Question: I have a Google spreadsheet file where the users needs to edit using the tablet. Since the ipad/tablet chrome doesn't support image buttons with script, I have embedded the spreadsheet in a webapp html using an iframe.
The iframe url is a /edit url. When the webapp is run using a laptop, it works well, but after I open using a ipad or mobile the iframe is loaded with htmlView url automatically even though the sheet has edit URL.
How do I force the iframe to load the edit url of the sheet in any device.

<URL>
I have tried with:
'''
<!DOCTYPE html>
<html>
<head>
<base target="_top">
</head>
<body>
<h3>This is test1</h3>
<style>
iframe {
width: 100%;
height: 1600px;
background: url('data:image/svg+xml;charset=utf-8,<svg xmlns="http://www.w3.org/2000/svg" width="100%" height="100%" viewBox="0 0 100% 100%"><text fill="%23FF0000" x="50%" y="50%" font-family="'Lucida Grande', sans-serif" font-size="24" text-anchor="middle">Loading...</text></svg>') 0px 0px no-repeat;
}
</style>
<iframe class="second-row" src="https://docs.google.com/spreadsheets/d/1usDFz5VnURHYodpT6A9HGFKSHx65ATU1_0Qml2-hAec/edit?&rm=minimal" frameborder="0"></iframe>
</body>
</html>
'''
'''
function doGet() {
return HtmlService
.createTemplateFromFile('Index')
.evaluate();
}
'''
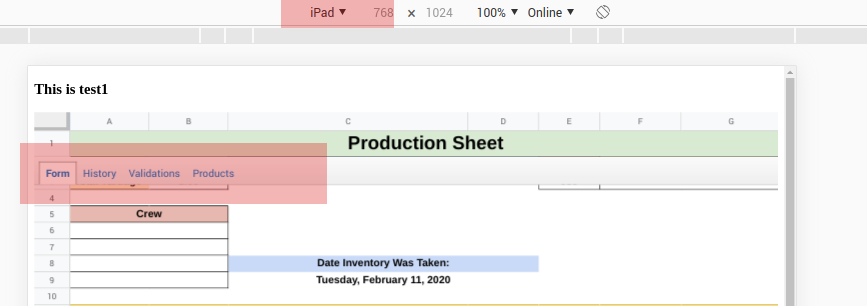
Answer: The problem is Google Sheets is detecting the browser user agent and switching to htmlview for mobile devices. It used to be the case until recently that you could <URL> after the edit url to force desktop but this parameter is now ignored.
In the Chrome browser the user agent can be modified from the setting to specify 'Desktop site' but this would have to be selected each time the user wanted to click an image button.
Within a Google Apps Script it is possible to '[getUserAgent()][2]', but no method to set the user agent.
Going down the 'iframe' route in older browsers it was possible to modify the user agent but that option has been closed with improved browser security.